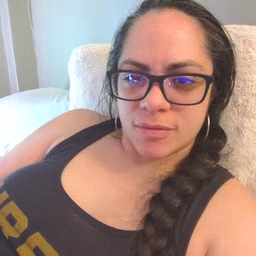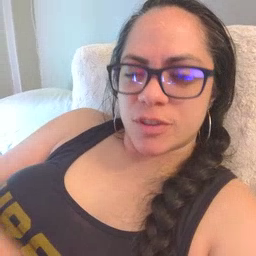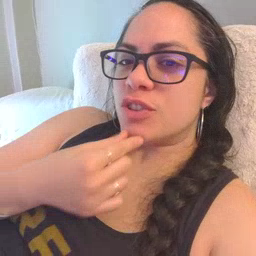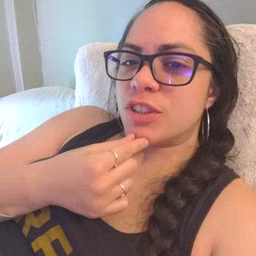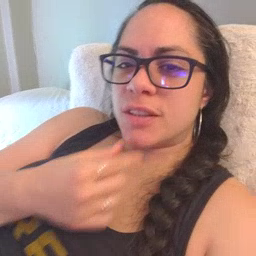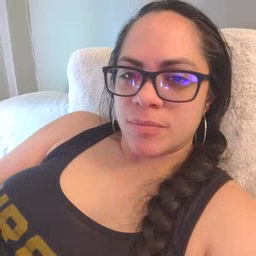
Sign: chin